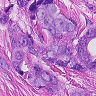
Metastatic tissue present: yes